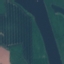
Land use / land cover class: River